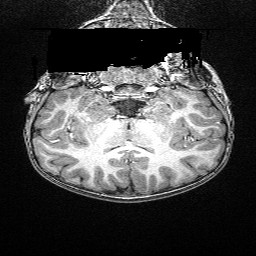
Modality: T1w
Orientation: sagittal